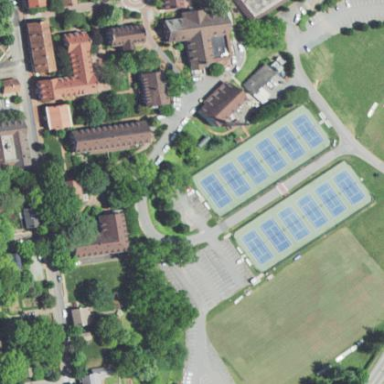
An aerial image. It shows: Asphalt tennis court on pitch.